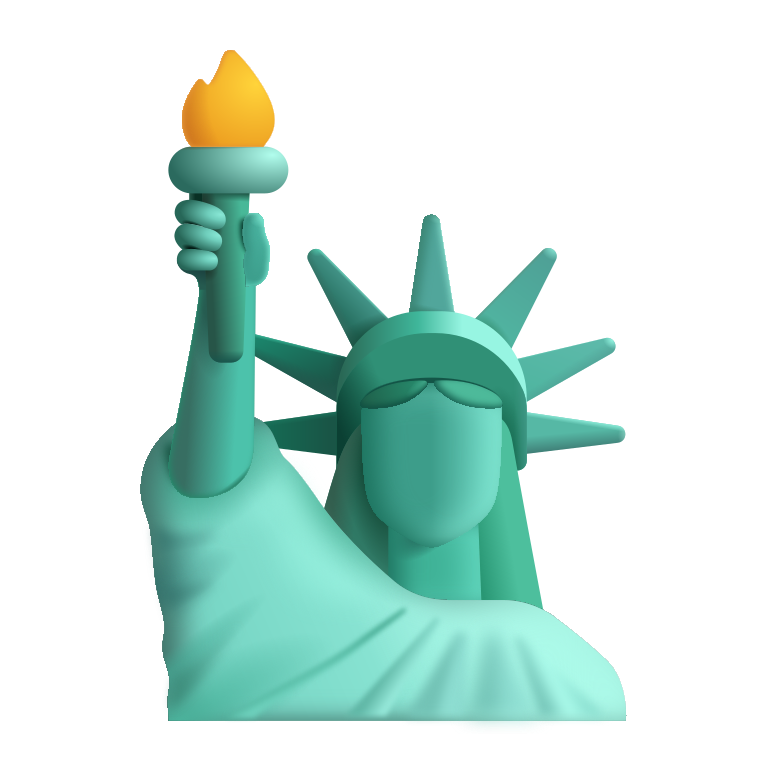
statue of liberty color